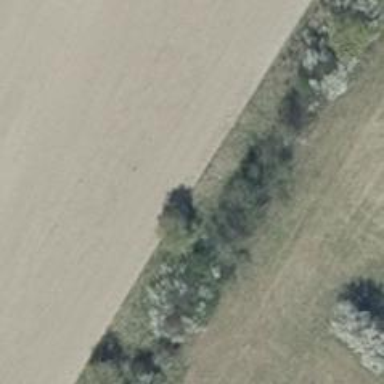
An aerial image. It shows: Deciduous broadleaved tree.